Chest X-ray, AP view. Patient: 33 years old, sex M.
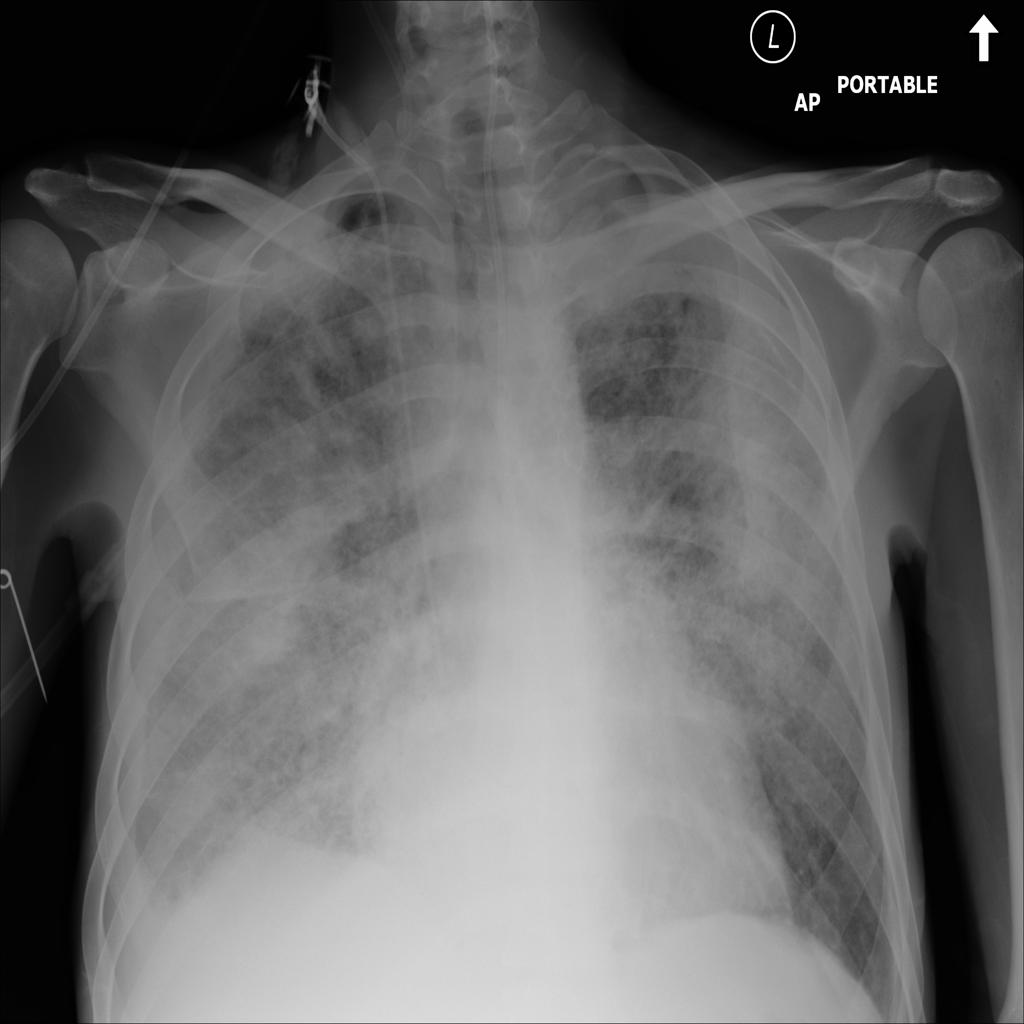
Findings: Infiltration